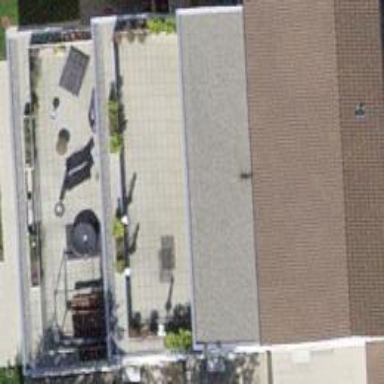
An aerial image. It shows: Terrace building.